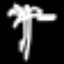
Label: palm tree